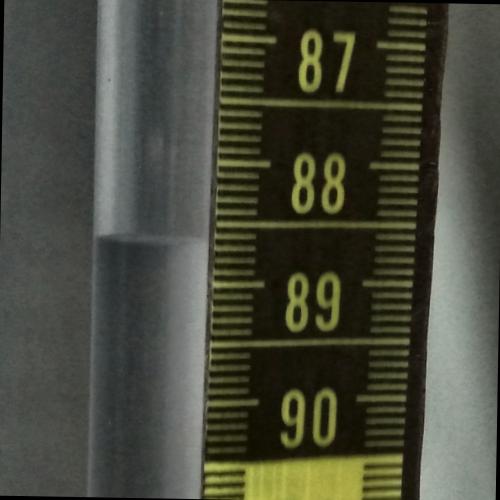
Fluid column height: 88.6 cm